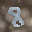
Label: 8